Field crop: maize
Growth stage: 2
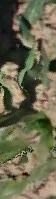
Species: maize